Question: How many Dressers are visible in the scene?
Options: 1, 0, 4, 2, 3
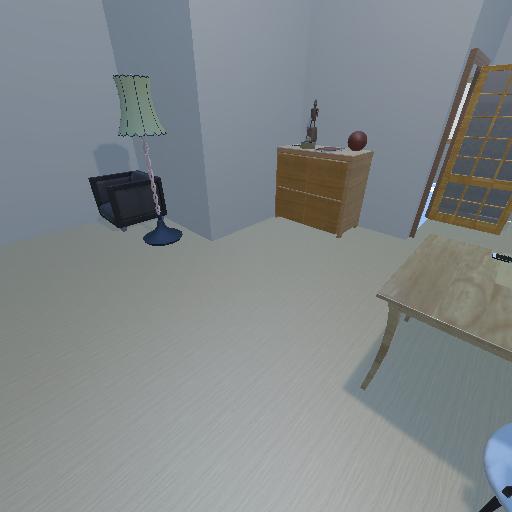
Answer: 1